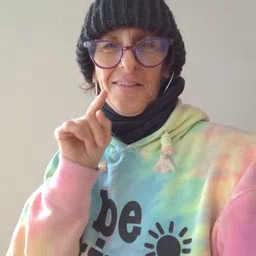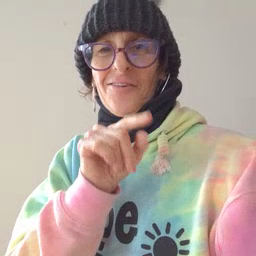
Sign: there